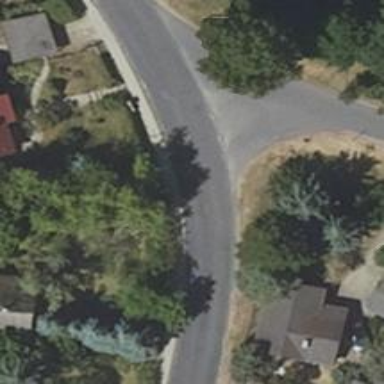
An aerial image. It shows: Secondary road with asphalt surface.